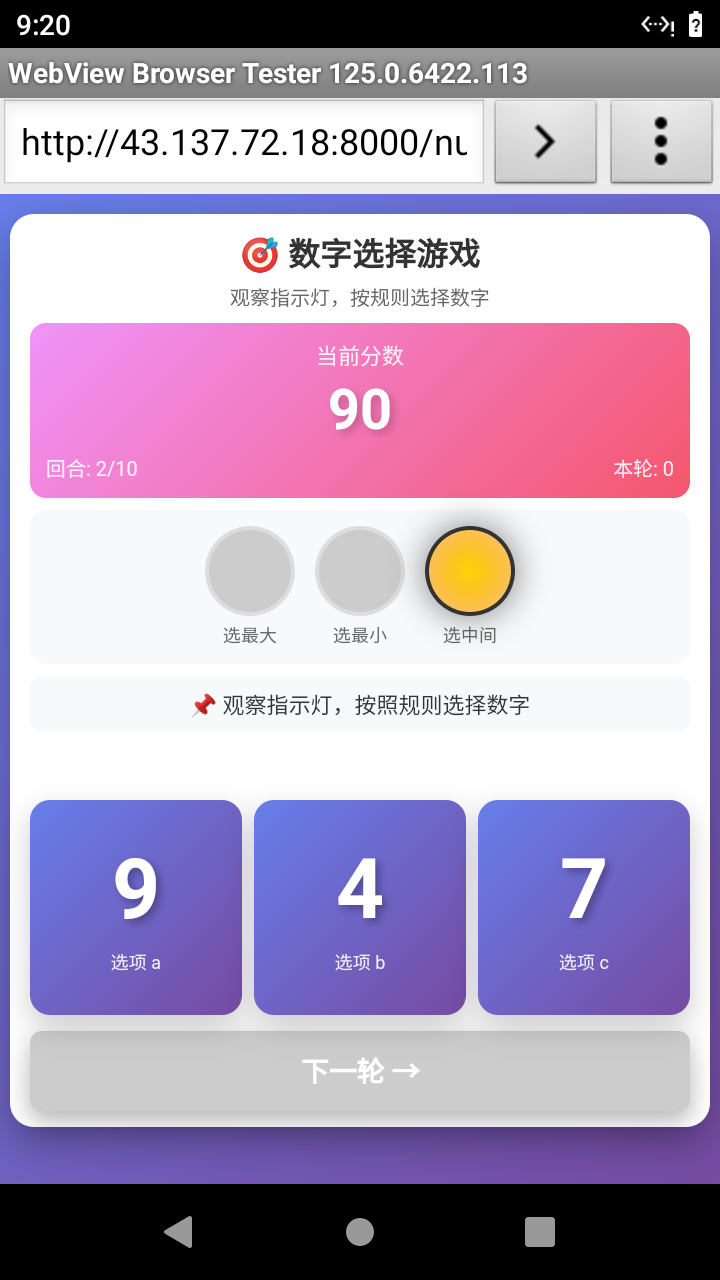

Select the correct number based on the traffic light color.
Answer: 2